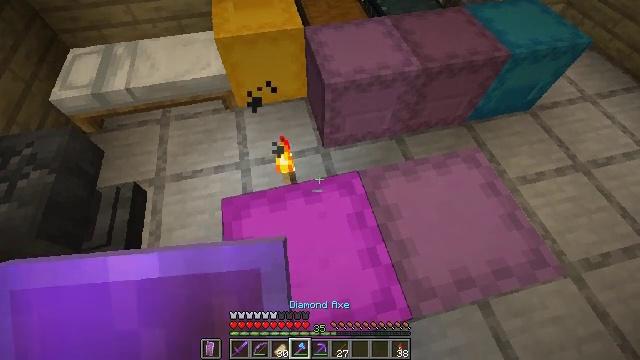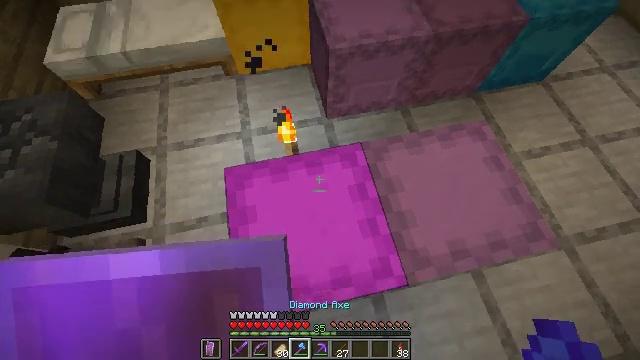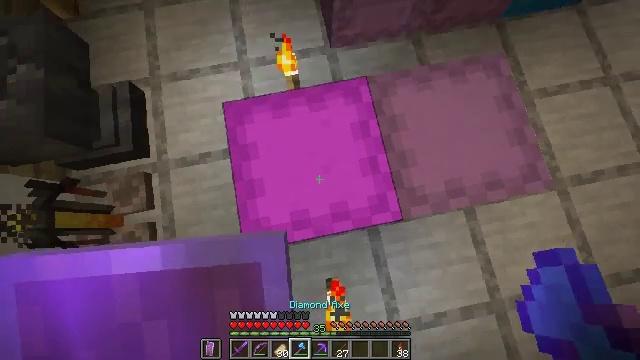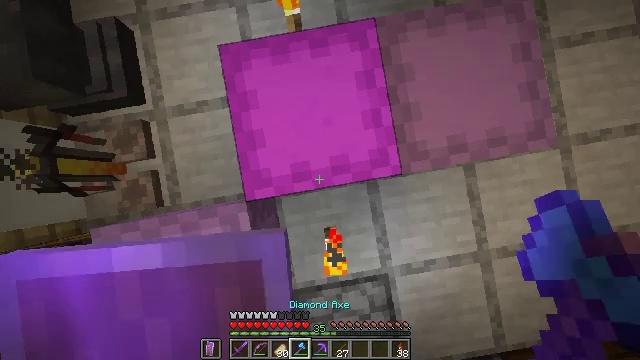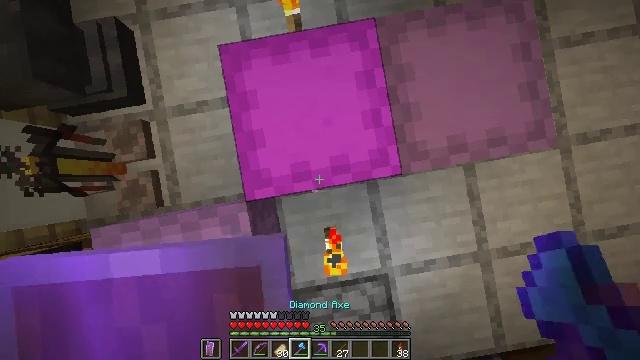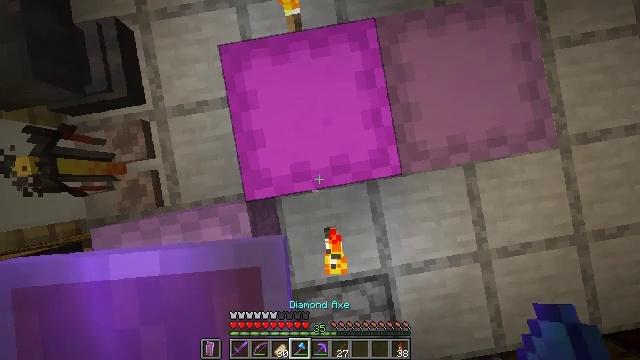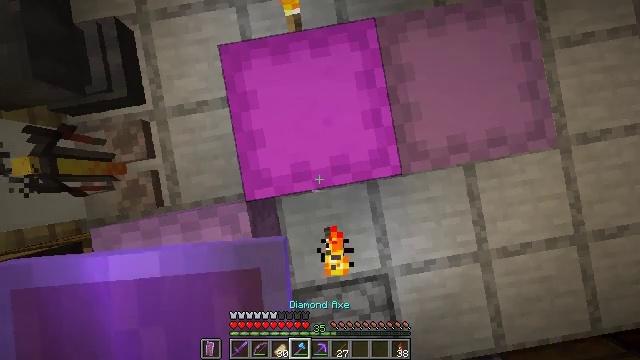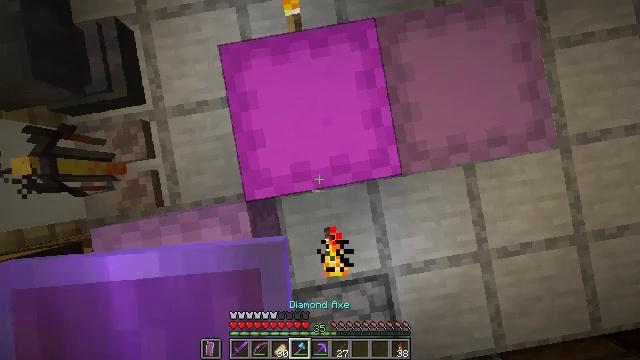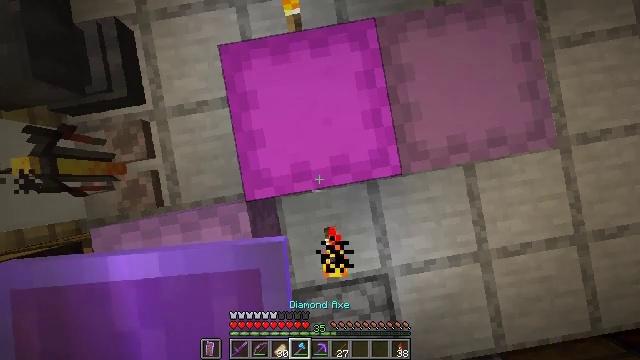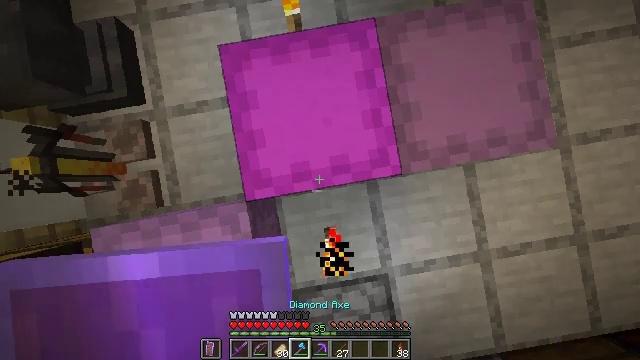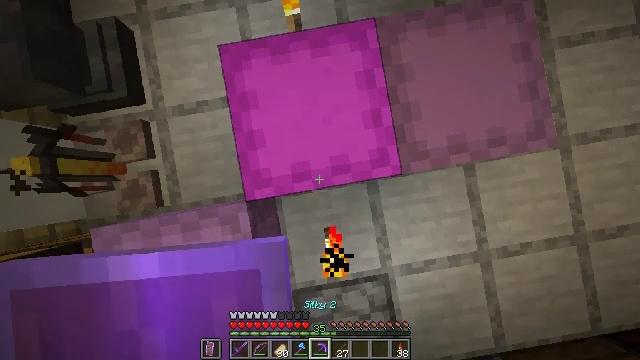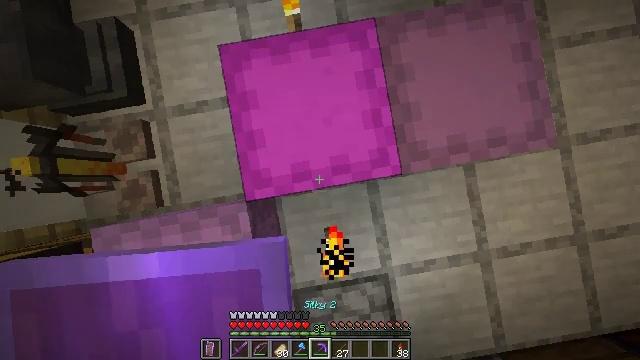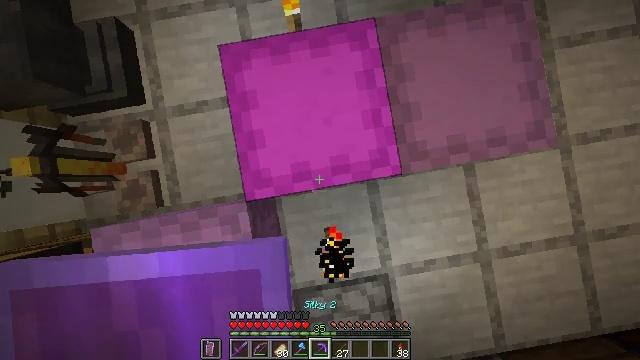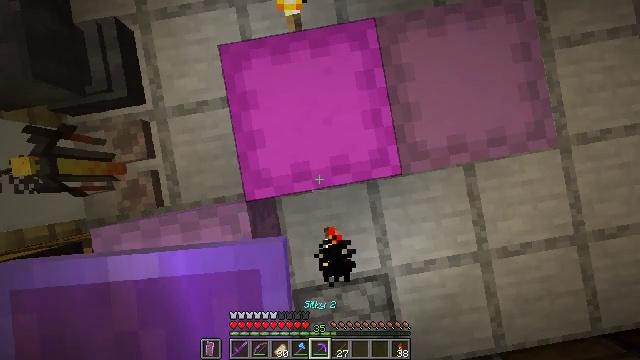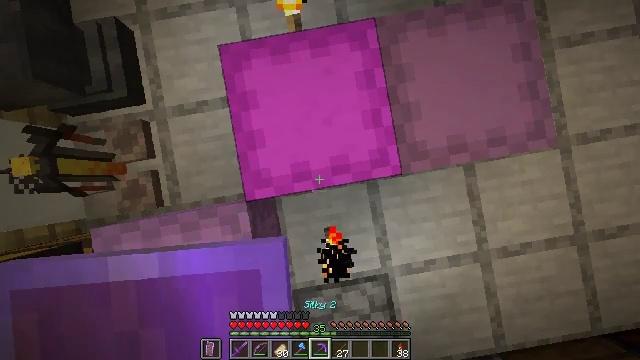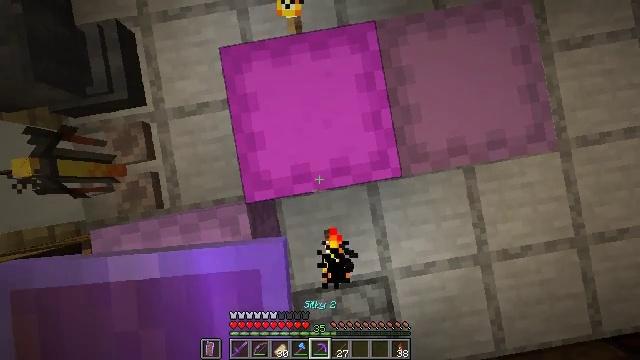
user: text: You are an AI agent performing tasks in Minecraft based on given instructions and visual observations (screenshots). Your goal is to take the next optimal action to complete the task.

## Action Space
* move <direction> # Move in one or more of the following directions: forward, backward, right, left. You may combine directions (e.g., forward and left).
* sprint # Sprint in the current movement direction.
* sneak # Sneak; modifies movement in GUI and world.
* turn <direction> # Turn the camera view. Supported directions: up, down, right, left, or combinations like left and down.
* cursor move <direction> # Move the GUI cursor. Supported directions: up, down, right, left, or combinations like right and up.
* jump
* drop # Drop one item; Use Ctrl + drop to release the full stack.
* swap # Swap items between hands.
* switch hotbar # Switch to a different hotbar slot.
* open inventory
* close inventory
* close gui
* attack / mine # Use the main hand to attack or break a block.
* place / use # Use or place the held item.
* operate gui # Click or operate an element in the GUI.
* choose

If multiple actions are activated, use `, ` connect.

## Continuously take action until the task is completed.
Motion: motion action
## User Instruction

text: Collect the magenta shulker box for storage.
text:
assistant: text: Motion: turn left and down
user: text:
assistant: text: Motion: turn left and down
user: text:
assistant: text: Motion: turn left and down
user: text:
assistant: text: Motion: no_op
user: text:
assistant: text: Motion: no_op
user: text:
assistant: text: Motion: no_op
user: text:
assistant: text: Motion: no_op
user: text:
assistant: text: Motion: no_op
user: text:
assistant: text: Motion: no_op
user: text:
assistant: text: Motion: no_op
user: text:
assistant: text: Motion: no_op
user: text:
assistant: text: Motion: no_op
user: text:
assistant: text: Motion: no_op
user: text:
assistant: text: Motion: no_op
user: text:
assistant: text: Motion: no_op
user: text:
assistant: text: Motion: no_op
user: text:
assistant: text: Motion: no_op
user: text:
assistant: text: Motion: turn up
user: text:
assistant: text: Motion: turn left and up
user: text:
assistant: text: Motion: turn up
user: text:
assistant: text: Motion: no_op
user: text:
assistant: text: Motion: attack / mine
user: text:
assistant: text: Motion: attack / mine
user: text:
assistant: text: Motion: attack / mine
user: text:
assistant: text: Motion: attack / mine
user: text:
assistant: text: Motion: no_op
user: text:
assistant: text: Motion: no_op
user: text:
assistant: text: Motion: no_op
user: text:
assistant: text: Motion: no_op
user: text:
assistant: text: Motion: no_op